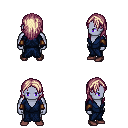
a pixel art fantasy rpg character, male body template, dark elf, purple skin, blue robe, metal pants, white blonde long hairstyle, leather bracers, maroon shoes, four views (front, back, left, right), 2x2 character sprite sheet, small pixel art, hard edges, no anti-aliasing